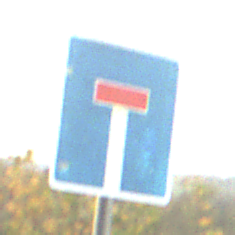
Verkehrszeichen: Sackgasse
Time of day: SunriseSunset
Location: Outdoor (Nature)
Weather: PartlyCloudy
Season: NotSpecified
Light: Natural